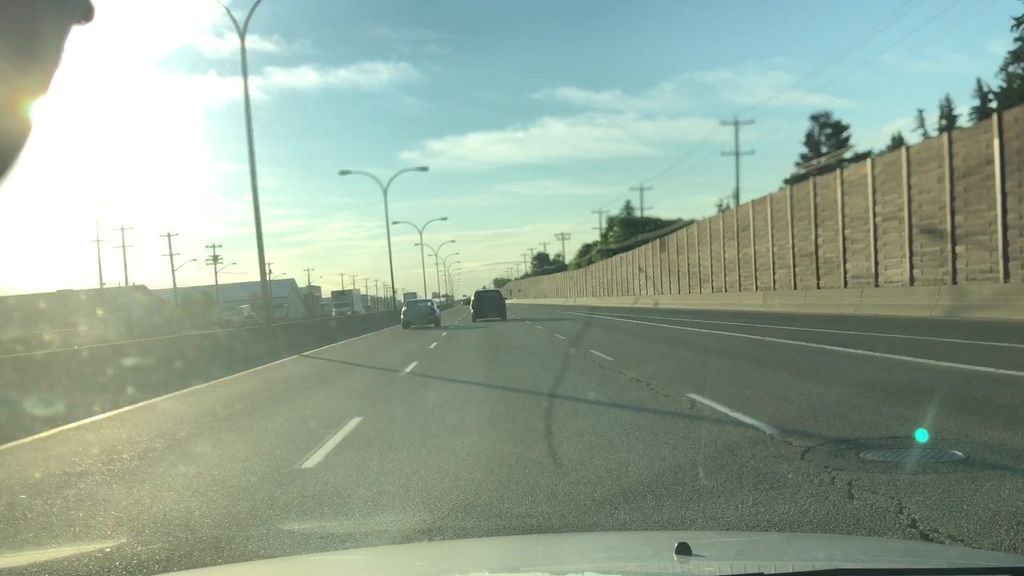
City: edmonton